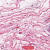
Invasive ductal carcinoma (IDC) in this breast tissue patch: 0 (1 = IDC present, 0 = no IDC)